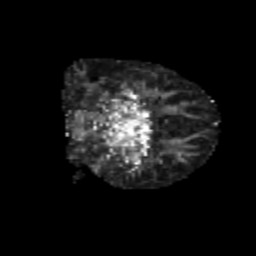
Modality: FA
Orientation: coronal
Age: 13
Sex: male
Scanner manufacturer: siemens
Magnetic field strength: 3 T
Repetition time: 3.8 s
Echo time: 0.07 s